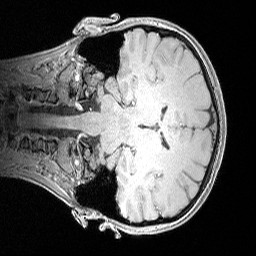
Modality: MP2RAGE
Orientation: coronal
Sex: female
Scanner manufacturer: siemens
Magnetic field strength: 3 T
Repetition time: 5 s
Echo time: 0.00292 s